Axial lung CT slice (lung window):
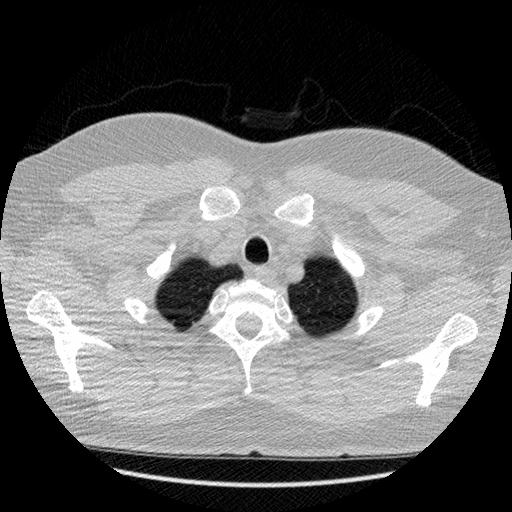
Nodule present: no